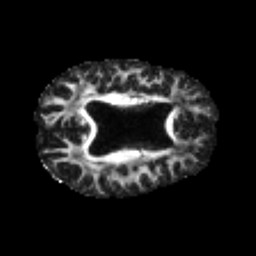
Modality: FA
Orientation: axial
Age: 35
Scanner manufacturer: philips
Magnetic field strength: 3 T
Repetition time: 8.6 s
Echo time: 0.127 s